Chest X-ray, AP view. Patient: 64 years old, sex F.
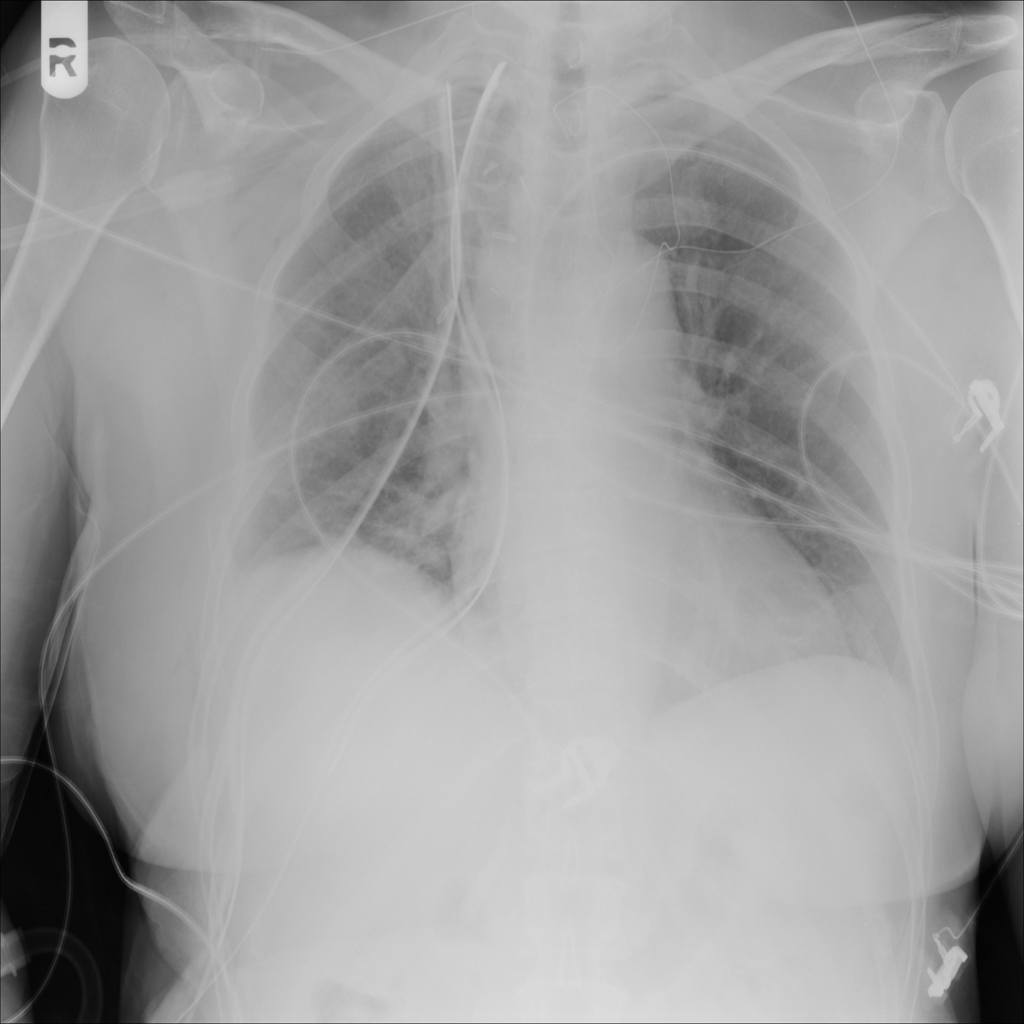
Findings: No Finding